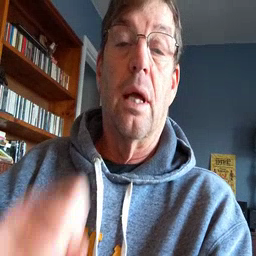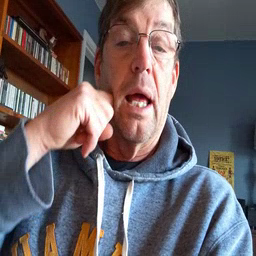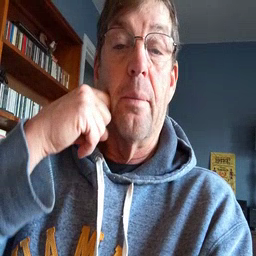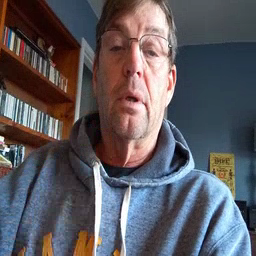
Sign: apple